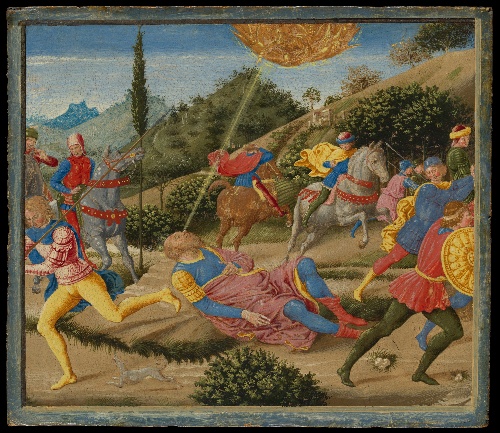
Title: The Conversion of Saint Paul
Artist: Benozzo Gozzoli (Benozzo di Lese di Sandro)
Artist bio: Italian, Florence ca. 1420–1497 Pistoia
Object type: Painting, predella panel
Classification: Paintings
Medium: Tempera on wood
Dimensions: 15 5/8 x 18 in. (39.7 x 45.7 cm)
Department: European Paintings
Credit line: Rogers Fund, 1915
Accession year: 1915
Repository: Metropolitan Museum of Art, New York, NY
Tags: Horses|Soldiers|Saint Paul|Men|Dogs|Angels